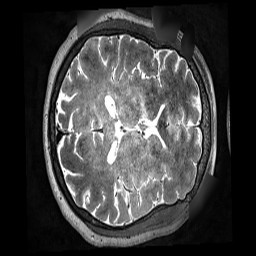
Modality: T2w
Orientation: axial
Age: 52
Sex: male